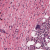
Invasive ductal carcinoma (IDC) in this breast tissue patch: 0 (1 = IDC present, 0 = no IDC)